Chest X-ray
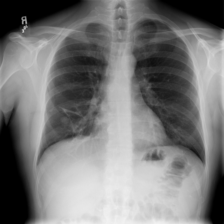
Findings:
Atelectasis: negative
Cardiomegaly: negative
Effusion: negative
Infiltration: negative
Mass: negative
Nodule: negative
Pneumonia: negative
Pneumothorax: negative
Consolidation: negative
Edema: negative
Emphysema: negative
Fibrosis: negative
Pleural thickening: negative
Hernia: negative